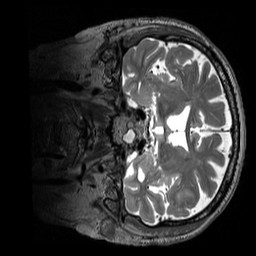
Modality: T2w
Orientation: coronal
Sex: male
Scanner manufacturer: siemens
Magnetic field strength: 3 T
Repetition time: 3.2 s
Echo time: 0.409 s